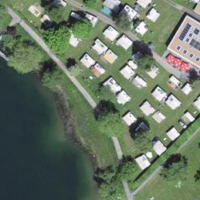
EUNIS habitat code: 52
Species observed at this site:
Pholidoptera griseoaptera
Rhamnus cathartica
Corvus corone
Podiceps cristatus
Gallinula chloropus
Fulica atra
Anas platyrhynchos
Sturnus vulgaris
Aythya fuligula